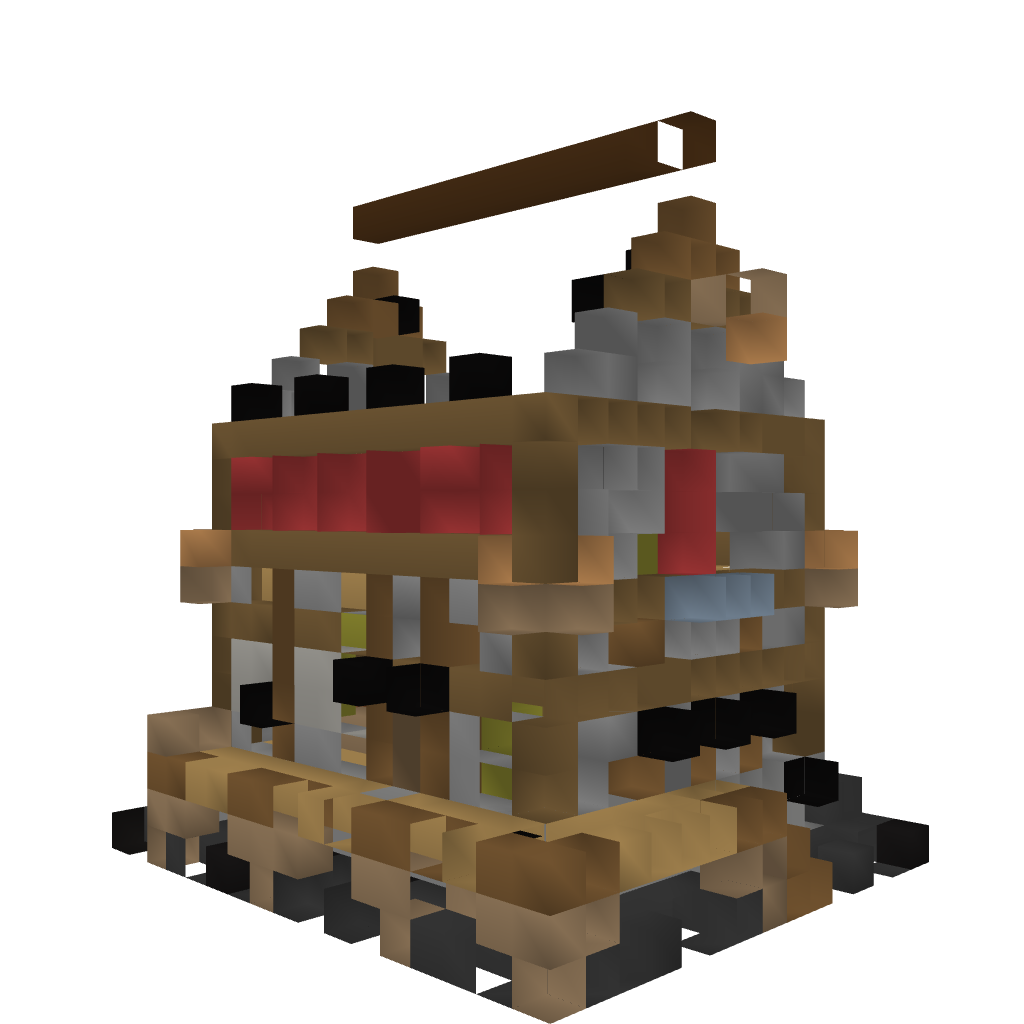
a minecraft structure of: Medieval Store